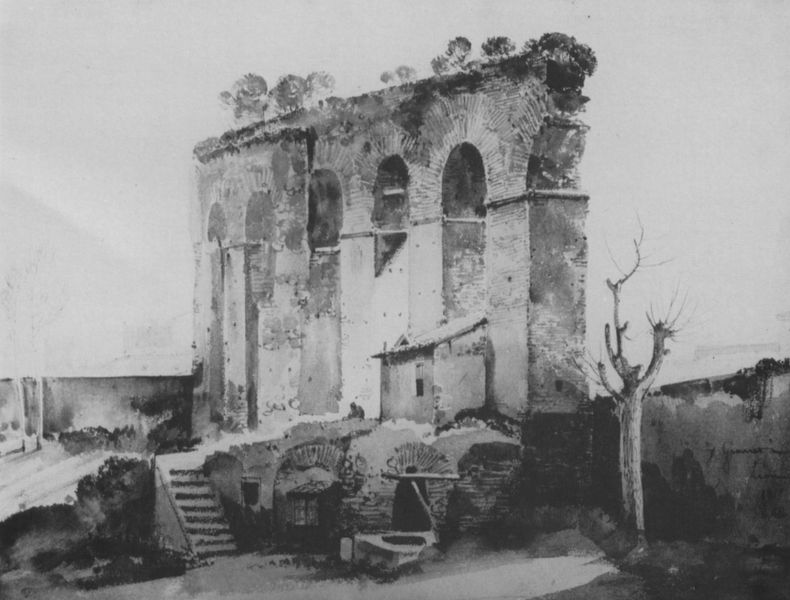
Titel: Ruinen eines Aquäduktes in der Umgebung von Rom
Künstler: François Marius Granet
Standort: Paris
Institution: École Nationale Supérieure des Beaux-Arts
Schlagwörter: baum, berg, dunkel, himmel, meer, schatten, weiß, aquarell, bäume, landschaft, äste, ausschnitt, fenster, grau, hell, hintergrund, licht, pfeiler, schwarz, skizze, strasse, stützen, zeichnung, ausblick, dach, haus, weg, wiese, alt, wand, architektur, stein, tod, bild, ast, stamm, strauch, weide, busch, büsche, hütte, sträucher, blatt, pflanzen, brunnen, vorbau, bogen, italien, mauer, ziegel, kahl, backstein, winter, farblos, rundbogen, romantik, treppe, zerstörung, balken, stufe, stufen, tor, anbau, foto, fotografie, photographie, bögen, escalier, keller, tusche, ruine, gewölbe, antike, moos, schwarzweiss, blanc, noir, nd, scharz, höhlen, ruinen, kohlezeichnung, tinte, löcher, arkaden, photo, fragment, stück, gemäuer, bewachsen, witterung, antik, geäst, reise, rundbögen, aquaedukt, viadukt, illusion, arbre, ciel, brunne, baumstumpf, verfallen, forum romanum, monument, backsteine, bewuchs, burgruine, pultdach, äume, mur, prairie, tufen, aequedukt, blechen, verwittert, abgebrochen, kopfweide, reisezeichnung, aququaedukt, bögn, kleines haus, rümisch, auädukt, ruine aquädukt gouache, brinnen